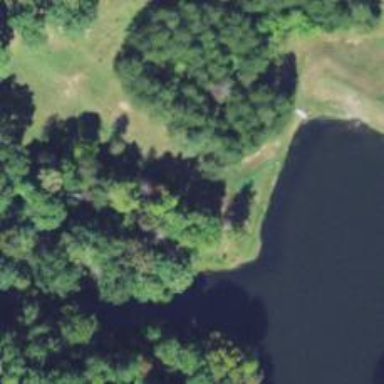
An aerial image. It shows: Reservoir.